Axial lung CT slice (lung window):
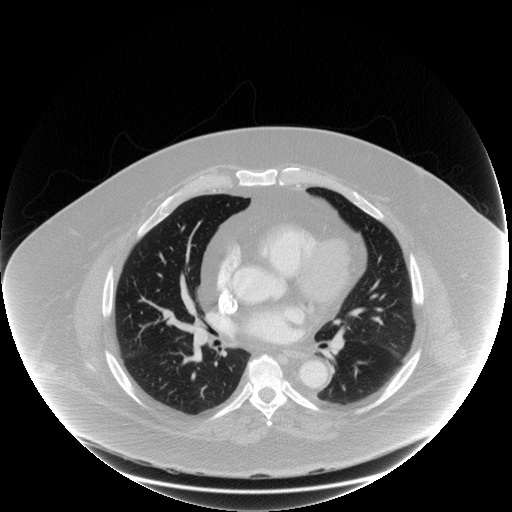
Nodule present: no